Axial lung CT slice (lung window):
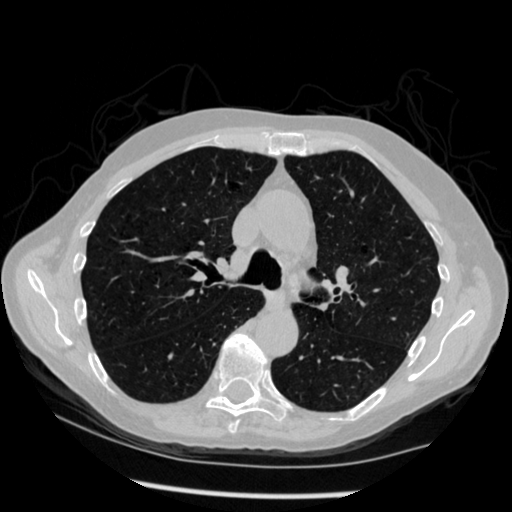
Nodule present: no